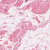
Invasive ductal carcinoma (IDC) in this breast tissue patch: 0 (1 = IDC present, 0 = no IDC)